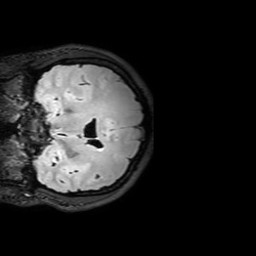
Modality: FLAIR
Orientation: coronal
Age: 48
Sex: female
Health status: ill
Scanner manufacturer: philips
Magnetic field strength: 3 T
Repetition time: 4.8 s
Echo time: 0.313 s